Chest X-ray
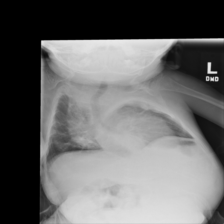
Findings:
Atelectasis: negative
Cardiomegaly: negative
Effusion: negative
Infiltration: negative
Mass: negative
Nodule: negative
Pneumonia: negative
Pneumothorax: negative
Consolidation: negative
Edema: negative
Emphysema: negative
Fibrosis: negative
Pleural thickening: negative
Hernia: negative